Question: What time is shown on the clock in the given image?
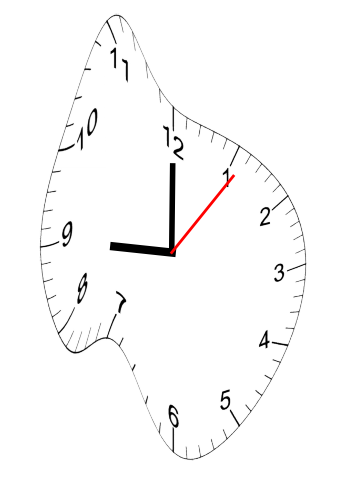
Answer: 09:00:06